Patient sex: M
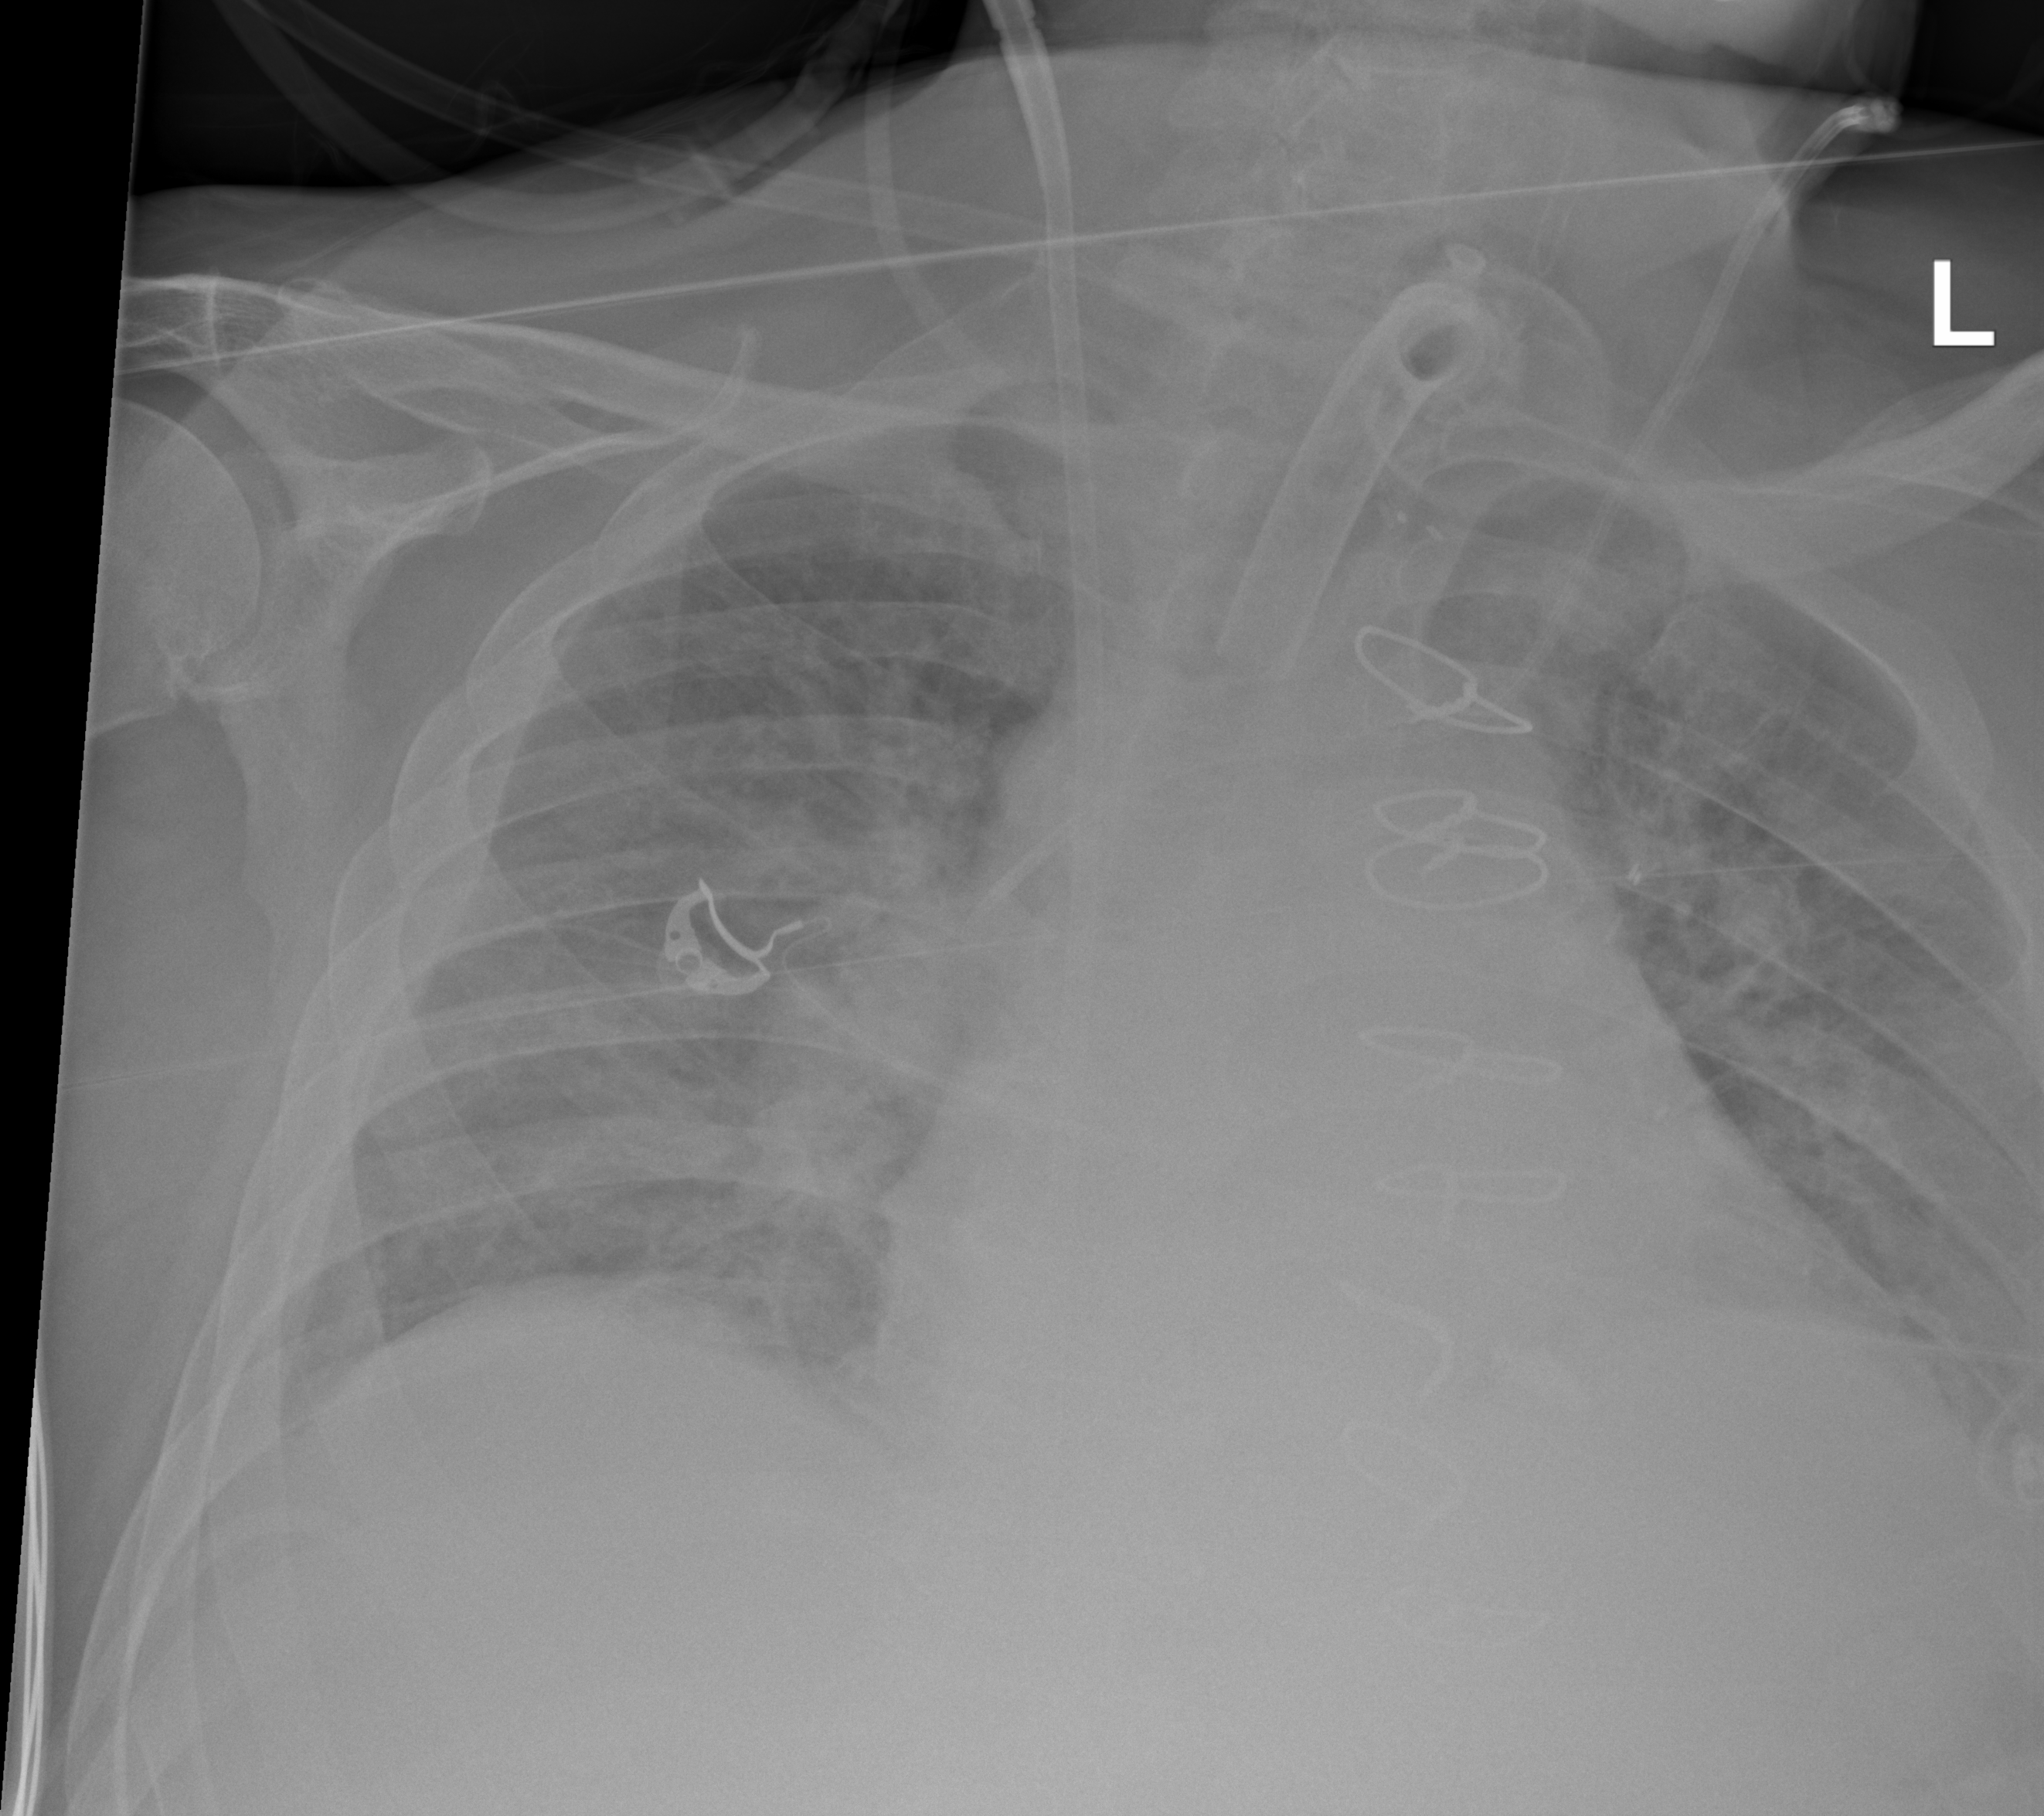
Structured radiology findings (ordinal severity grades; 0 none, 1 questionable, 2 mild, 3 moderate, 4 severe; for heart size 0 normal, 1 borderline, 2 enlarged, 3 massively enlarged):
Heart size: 2
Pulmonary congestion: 2
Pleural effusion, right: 2
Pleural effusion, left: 0
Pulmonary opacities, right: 2
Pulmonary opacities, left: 2
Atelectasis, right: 0
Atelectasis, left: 2